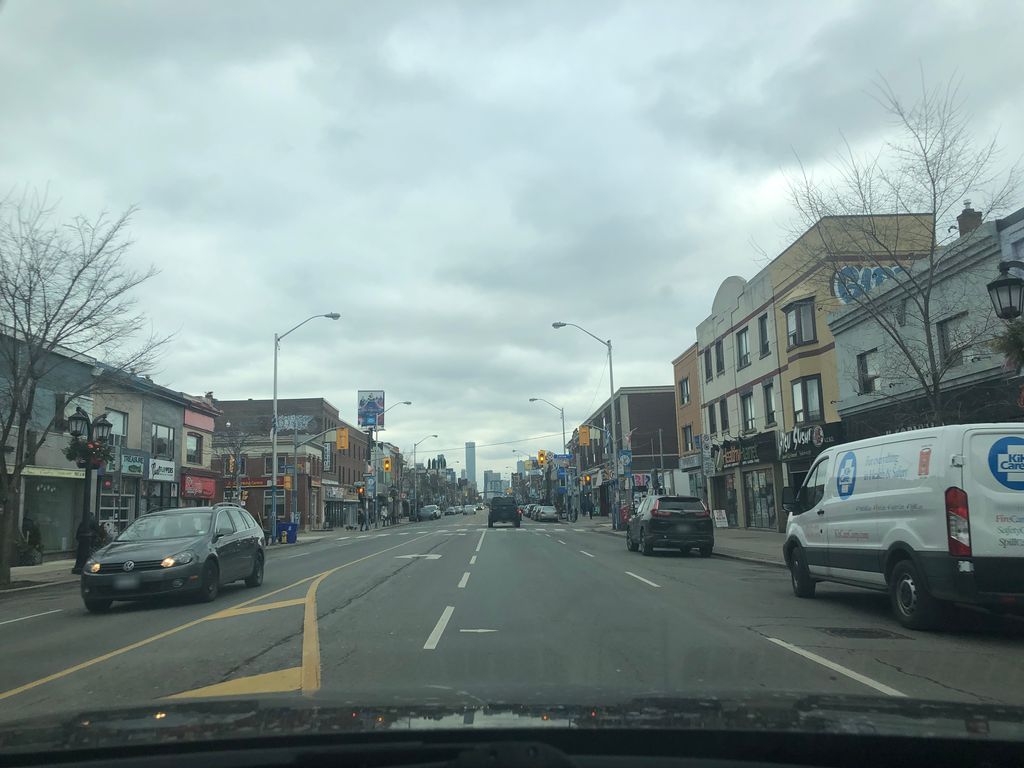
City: toronto